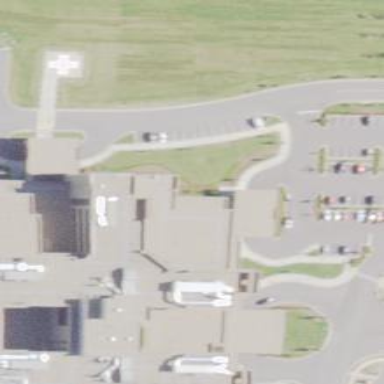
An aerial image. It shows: Healthcare facility identified as hospital.